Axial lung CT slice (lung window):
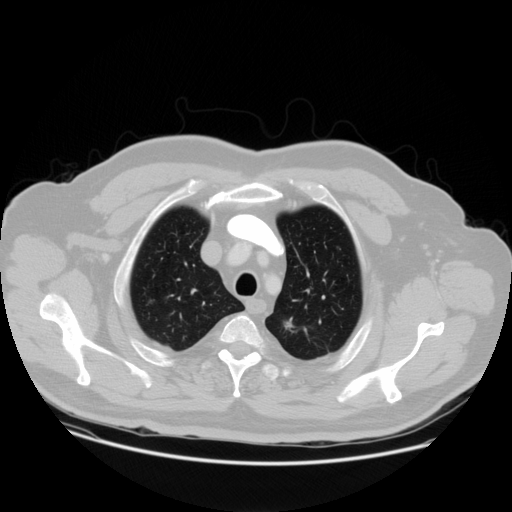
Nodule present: no